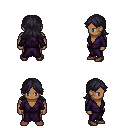
a pixel art fantasy rpg character, male body template, human, dark skin, purple robe, red pants, raven loose hair, maroon shoes, four views (front, back, left, right), 2x2 character sprite sheet, small pixel art, hard edges, no anti-aliasing